Field crop: tomato
Growth stage: 1
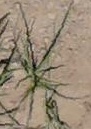
Species: cyperus